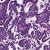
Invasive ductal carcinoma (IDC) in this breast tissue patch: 1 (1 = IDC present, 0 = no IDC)